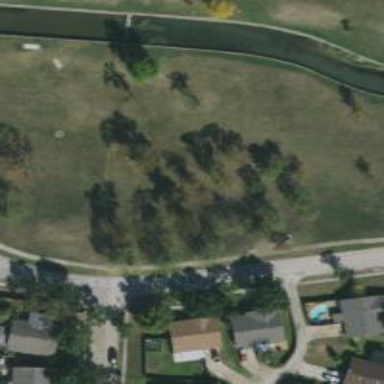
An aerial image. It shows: Disc golf hole.